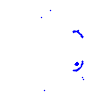
Particle: proton